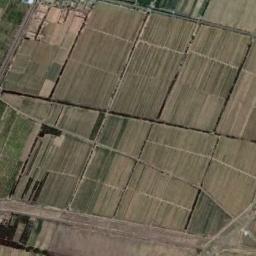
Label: rectangular_farmland